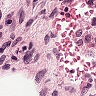
Metastatic tissue present: no